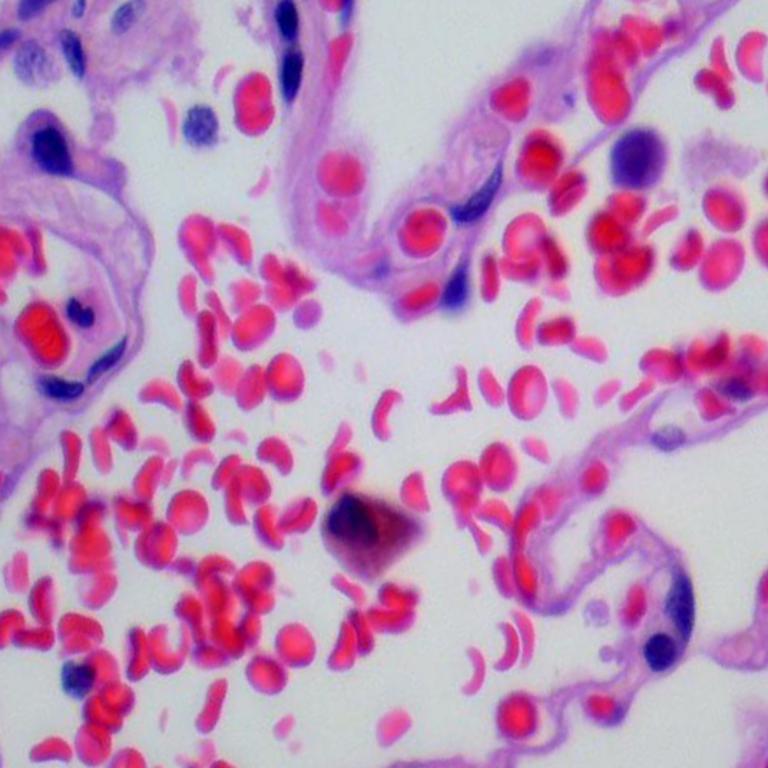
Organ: lung
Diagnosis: benign